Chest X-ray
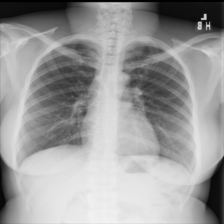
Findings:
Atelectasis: negative
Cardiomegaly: negative
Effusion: negative
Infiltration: negative
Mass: negative
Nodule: negative
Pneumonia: negative
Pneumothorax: negative
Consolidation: negative
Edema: negative
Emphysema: negative
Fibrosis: negative
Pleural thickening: negative
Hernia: negative